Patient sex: M
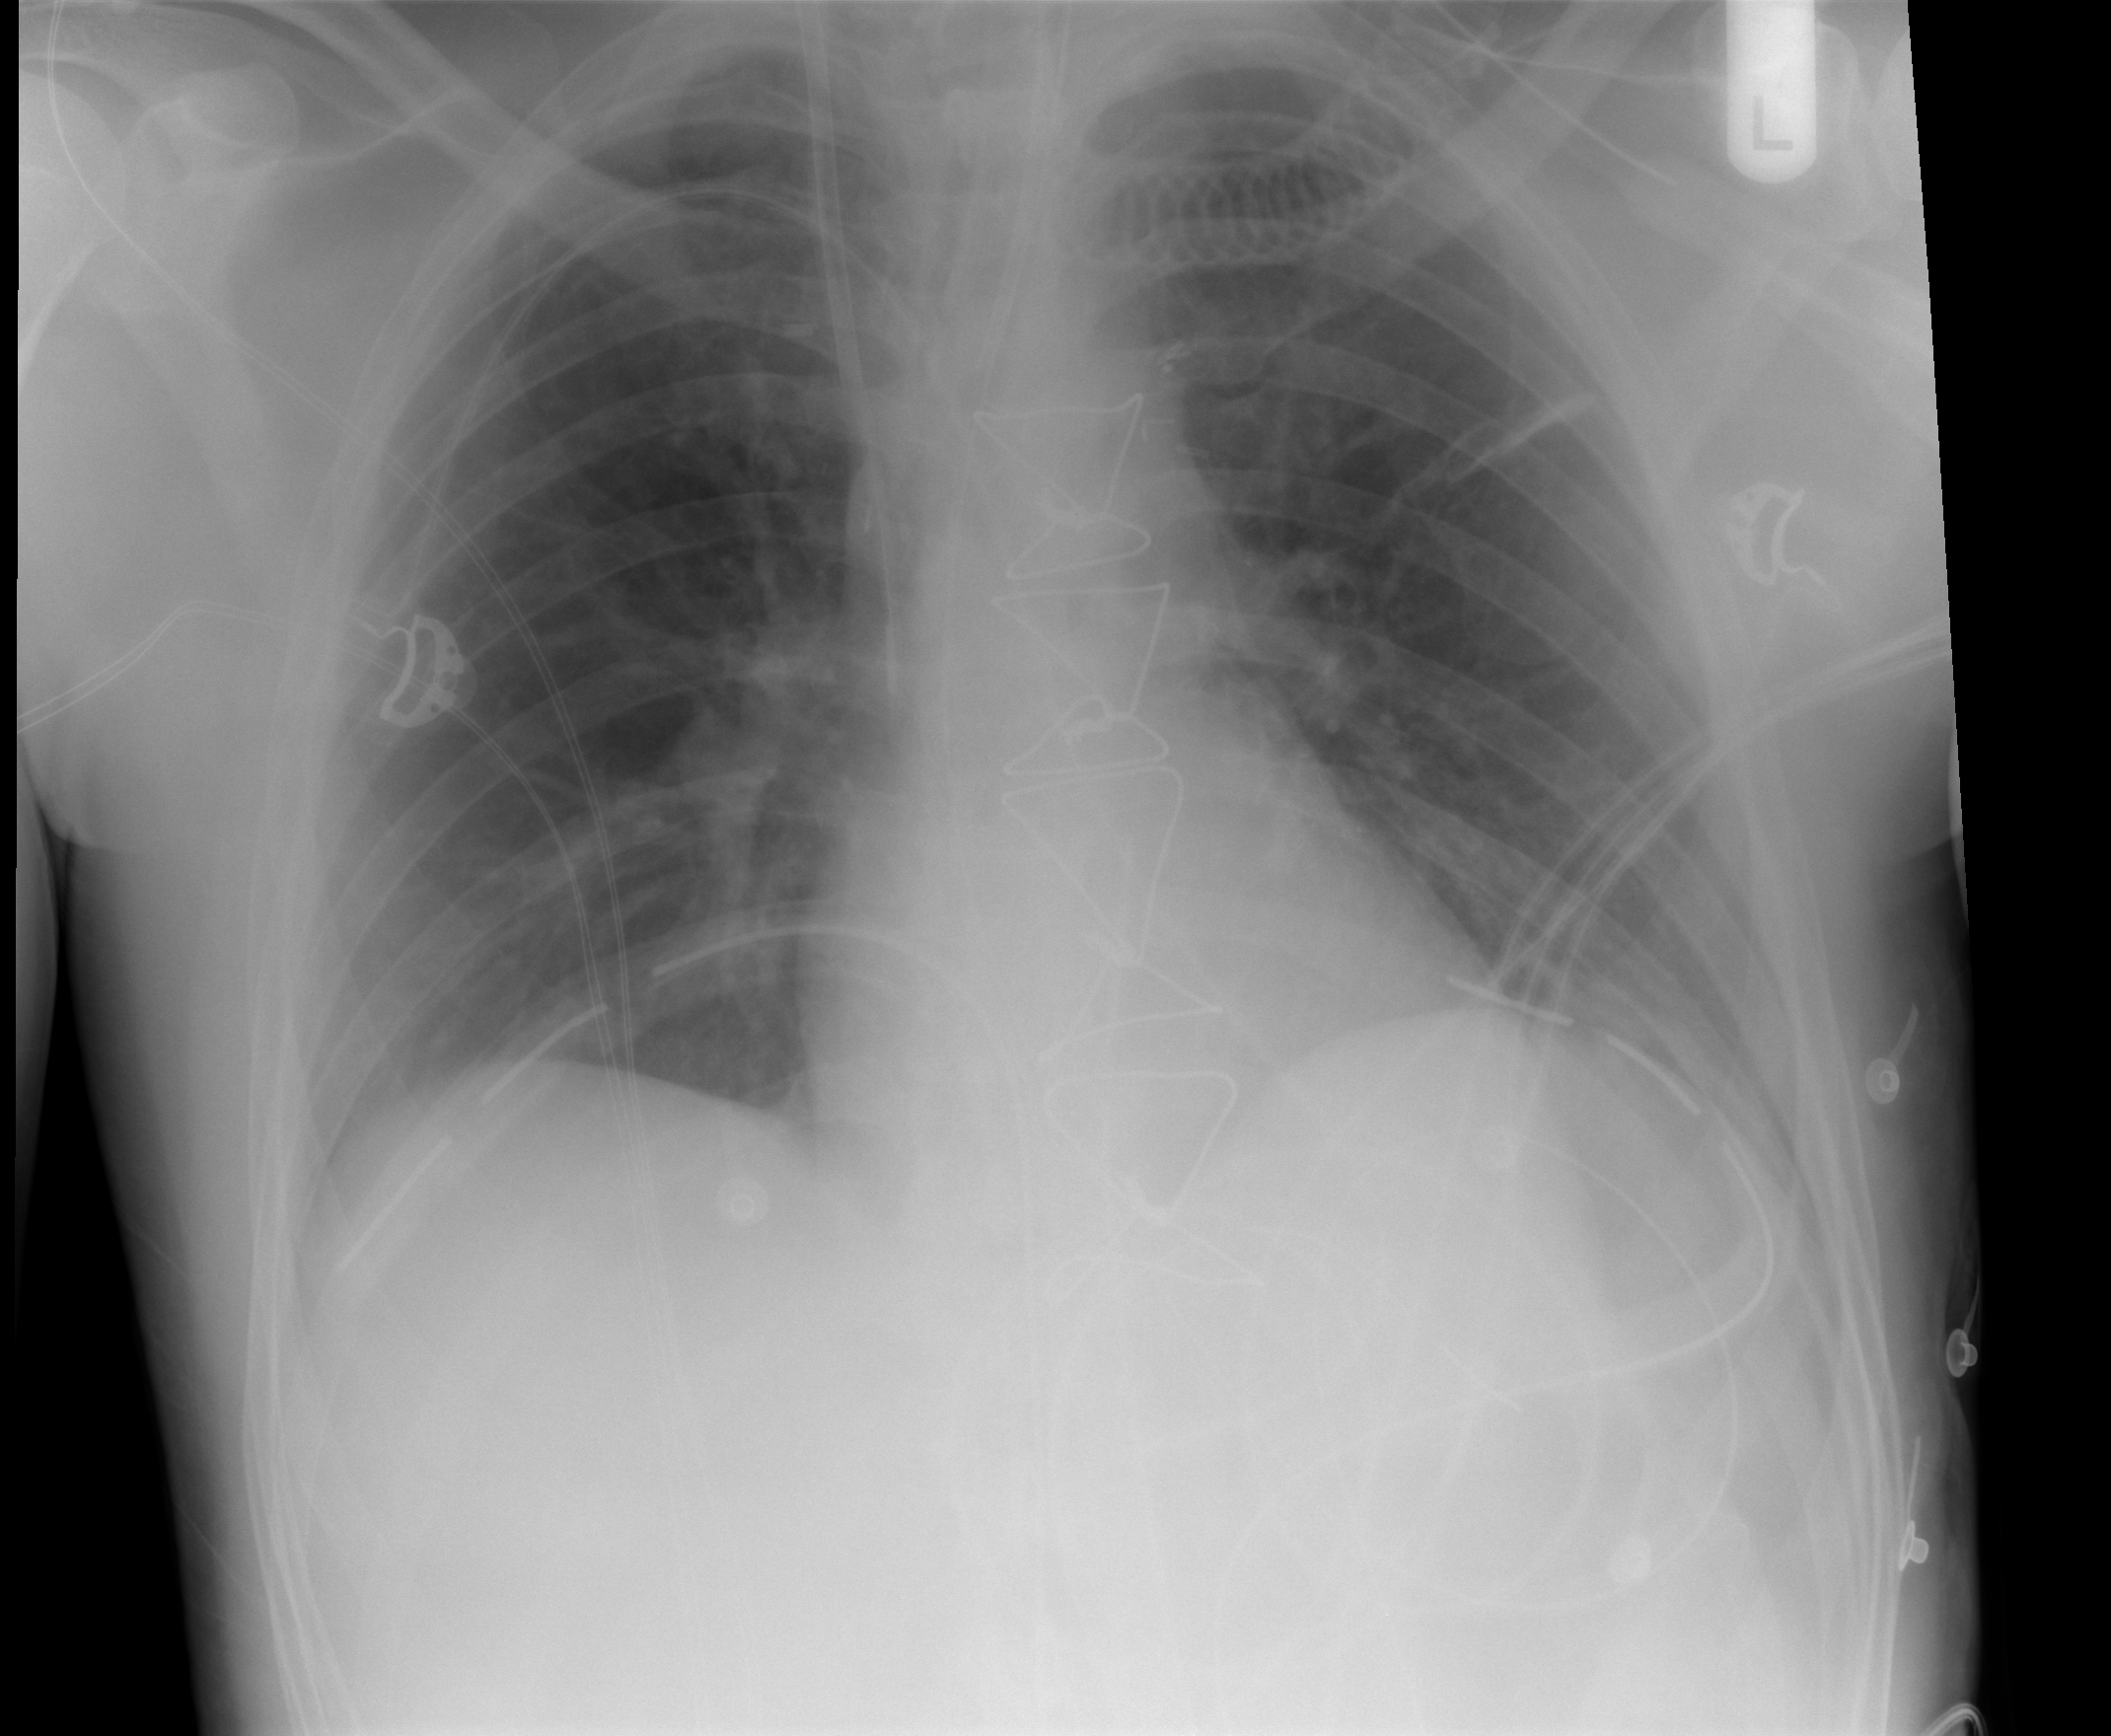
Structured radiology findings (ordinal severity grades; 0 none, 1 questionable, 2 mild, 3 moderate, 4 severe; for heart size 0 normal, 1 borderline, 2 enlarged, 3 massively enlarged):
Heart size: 0
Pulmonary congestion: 0
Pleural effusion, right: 0
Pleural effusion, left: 0
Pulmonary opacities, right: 0
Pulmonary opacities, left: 0
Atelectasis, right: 0
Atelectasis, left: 1